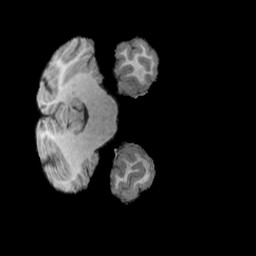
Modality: T1w
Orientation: axial